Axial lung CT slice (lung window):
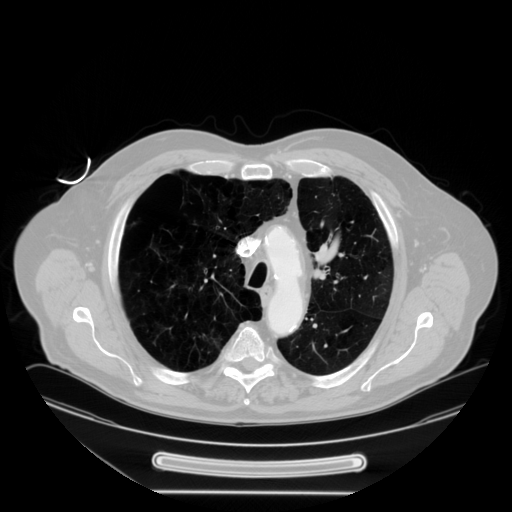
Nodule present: no